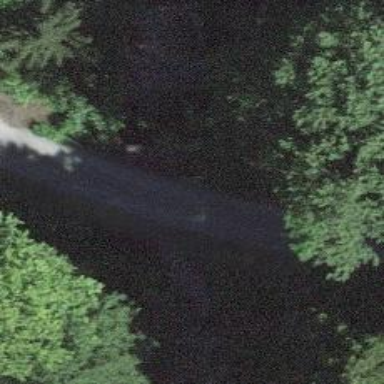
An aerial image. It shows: Cobblestone track with bridge. The track is of grade1 quality.